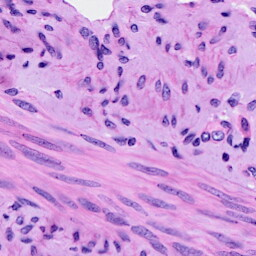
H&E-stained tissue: Cervix